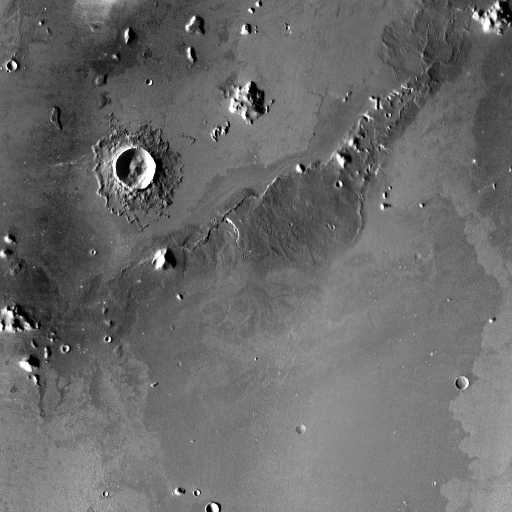
Crater classes present: Background, Other, Layered